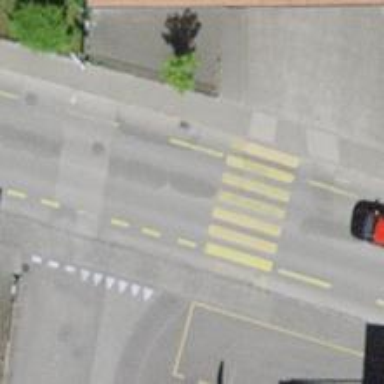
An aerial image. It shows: Zebra crossing on the road.